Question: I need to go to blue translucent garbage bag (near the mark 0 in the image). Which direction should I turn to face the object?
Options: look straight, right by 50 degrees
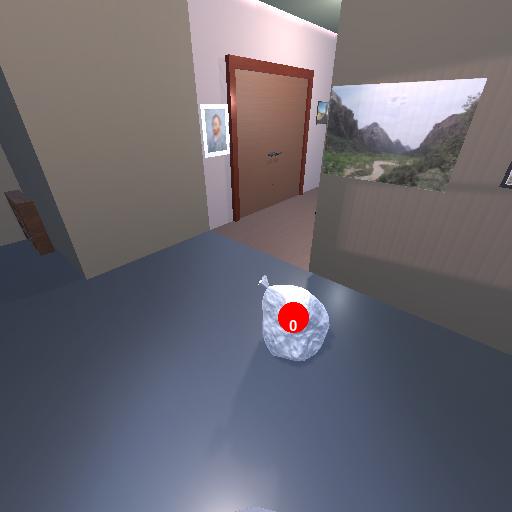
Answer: look straight